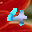
Label: 4